Question: I have an web site in which i would like to add an HTML page i.e)Google translator
I have included the HTML page using object tag
'''
<div align="centre"><object align ="centre" type="text/html" data="a.html" height=1000 width=900> </div>
'''
But this some times fails for site like <URL> it opens the HTML of the file in the web page instead of opening it within the website
Then i used Iframe it showed the following error
'''
<div align="centre"><iframe src="/a.html" height=1000 width=900> </iframe></div>
'''
'''
xxx.xxx.xxx.xxx:8080/king/a.html not found
/a.html not found 404 error
'''
Here xxx is my IP
I have a HTML file a.html and I want to show it within my website
Structure of folder

--final folder
|
|
|---start.html
|---a.html
|---proy-ui.py
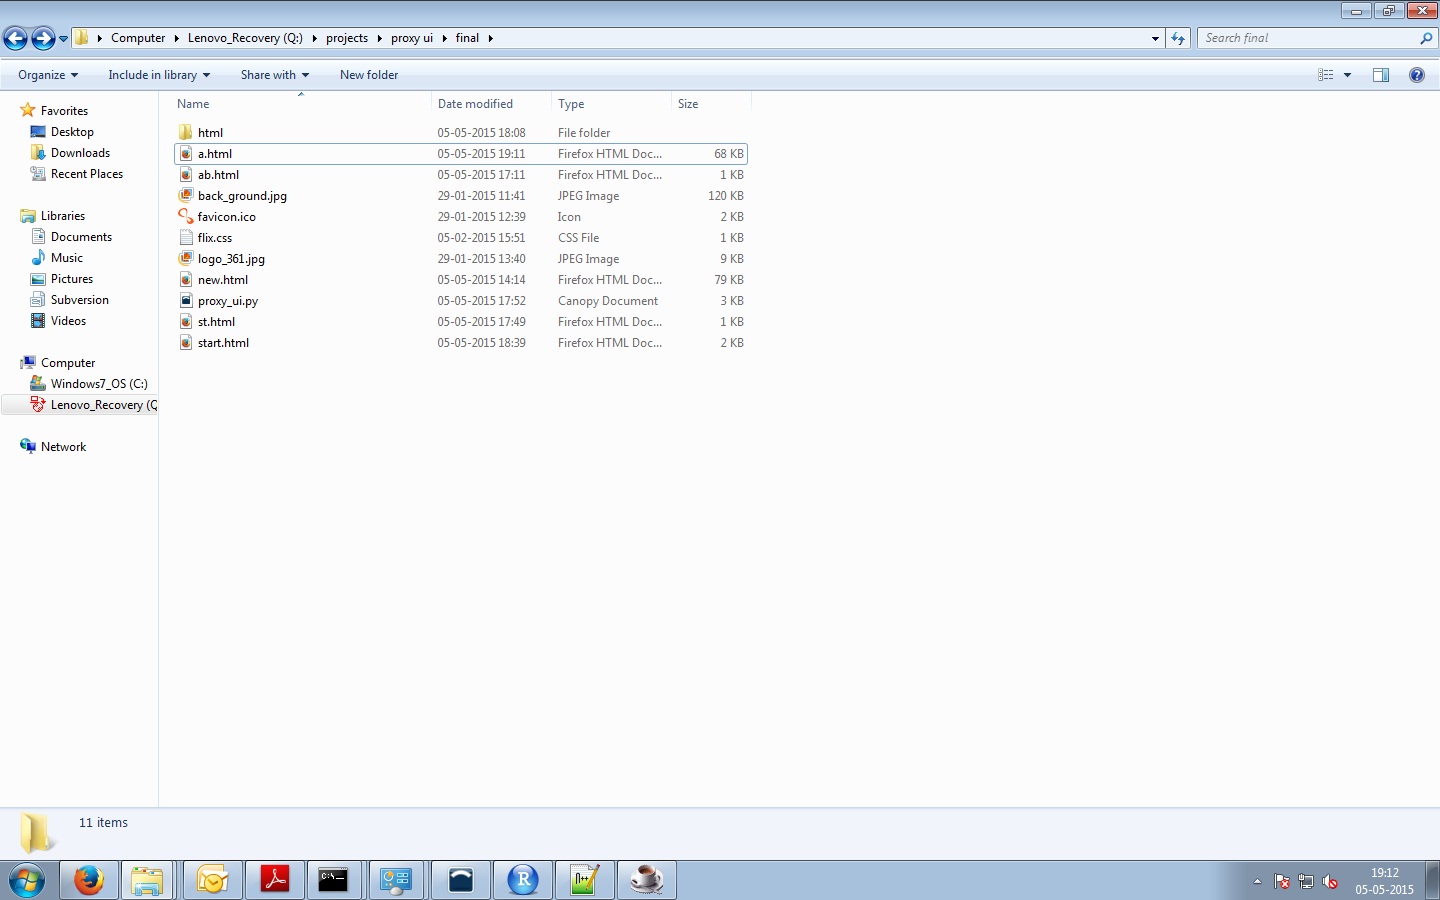
Answer: If you are calling it from the same root directory try removing the forward slash before the file name. Change your iframe src to the following:
'<iframe src="a.html" height=1000 width=900></iframe>'
Upon further investigation, OP was trying to iframe '<URL>' which happens to be a site that does not allow itself to be iframed.